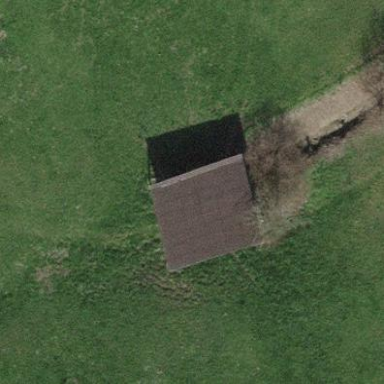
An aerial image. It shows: Shed building.